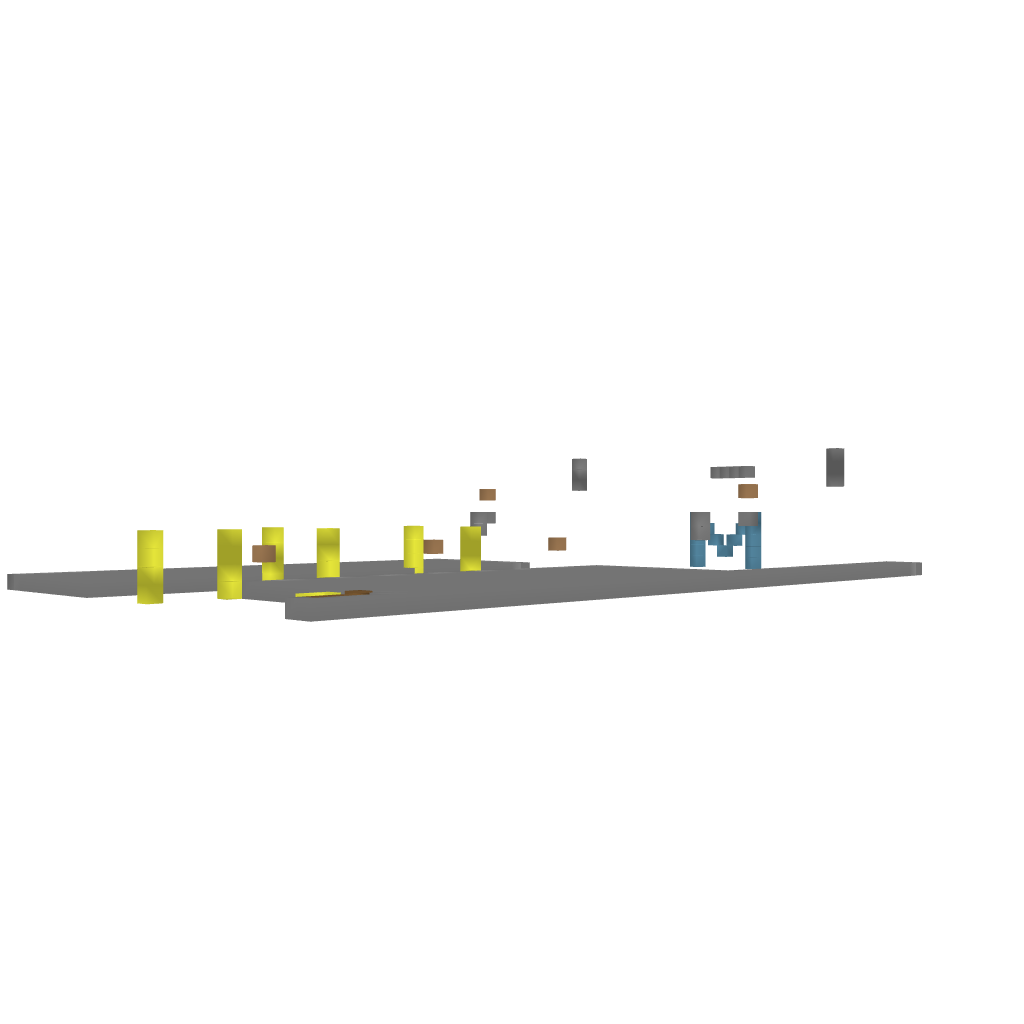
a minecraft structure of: Modern Parkour bad low quality